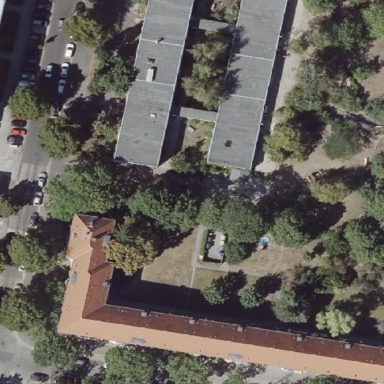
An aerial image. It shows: School building with flat roof.